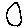
Label: moon